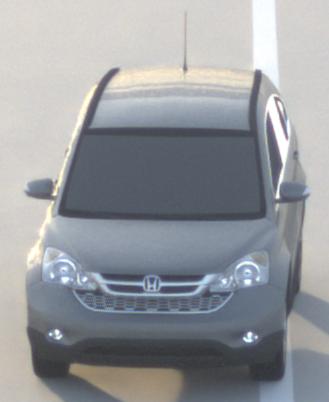
Make: Honda
Model: CR-V
Detailed model: CR-V (III) (04/10 - 10/12)
Model produced from: 2010
Model produced until: 2012
Doors: 5
Color: gray
Road condition: dry road
Daytime: sunrise or sunset
Contrast: low contrast